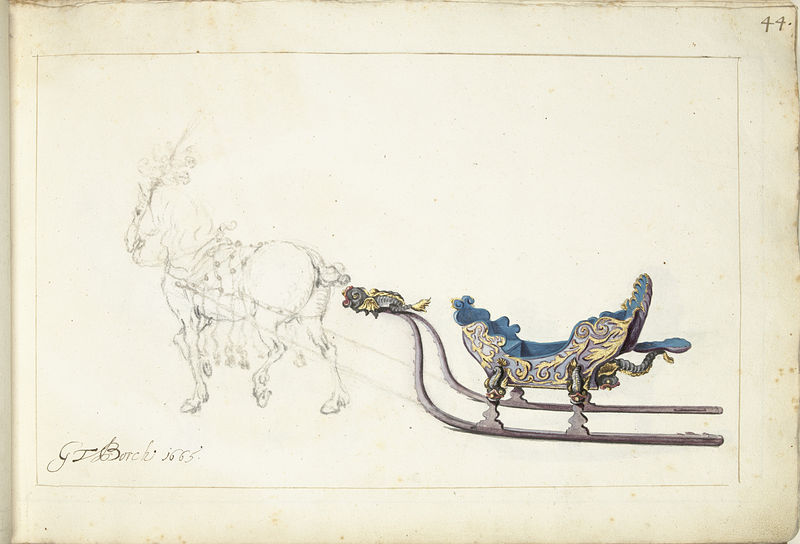
Titel: Paard en slede
Künstler: Gerard ter (II) Borch
Standort: Amsterdam
Institution: Rijksmuseum
Schlagwörter: blau, gelb, grau, skizze, zeichnung, federn, pferd, hufe, sattel, schwanz, radierung, fisch, hirsch, schlitten, komisch, einhorn, 1665, borck, borch